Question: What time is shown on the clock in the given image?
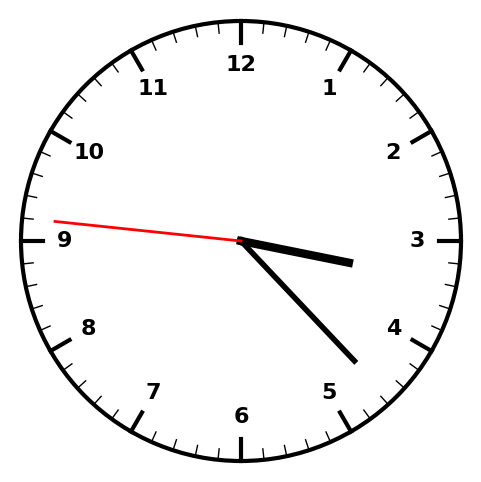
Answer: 03:22:46